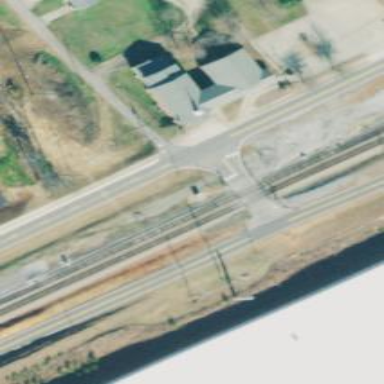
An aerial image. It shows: Level crossing with lights at railway intersection.